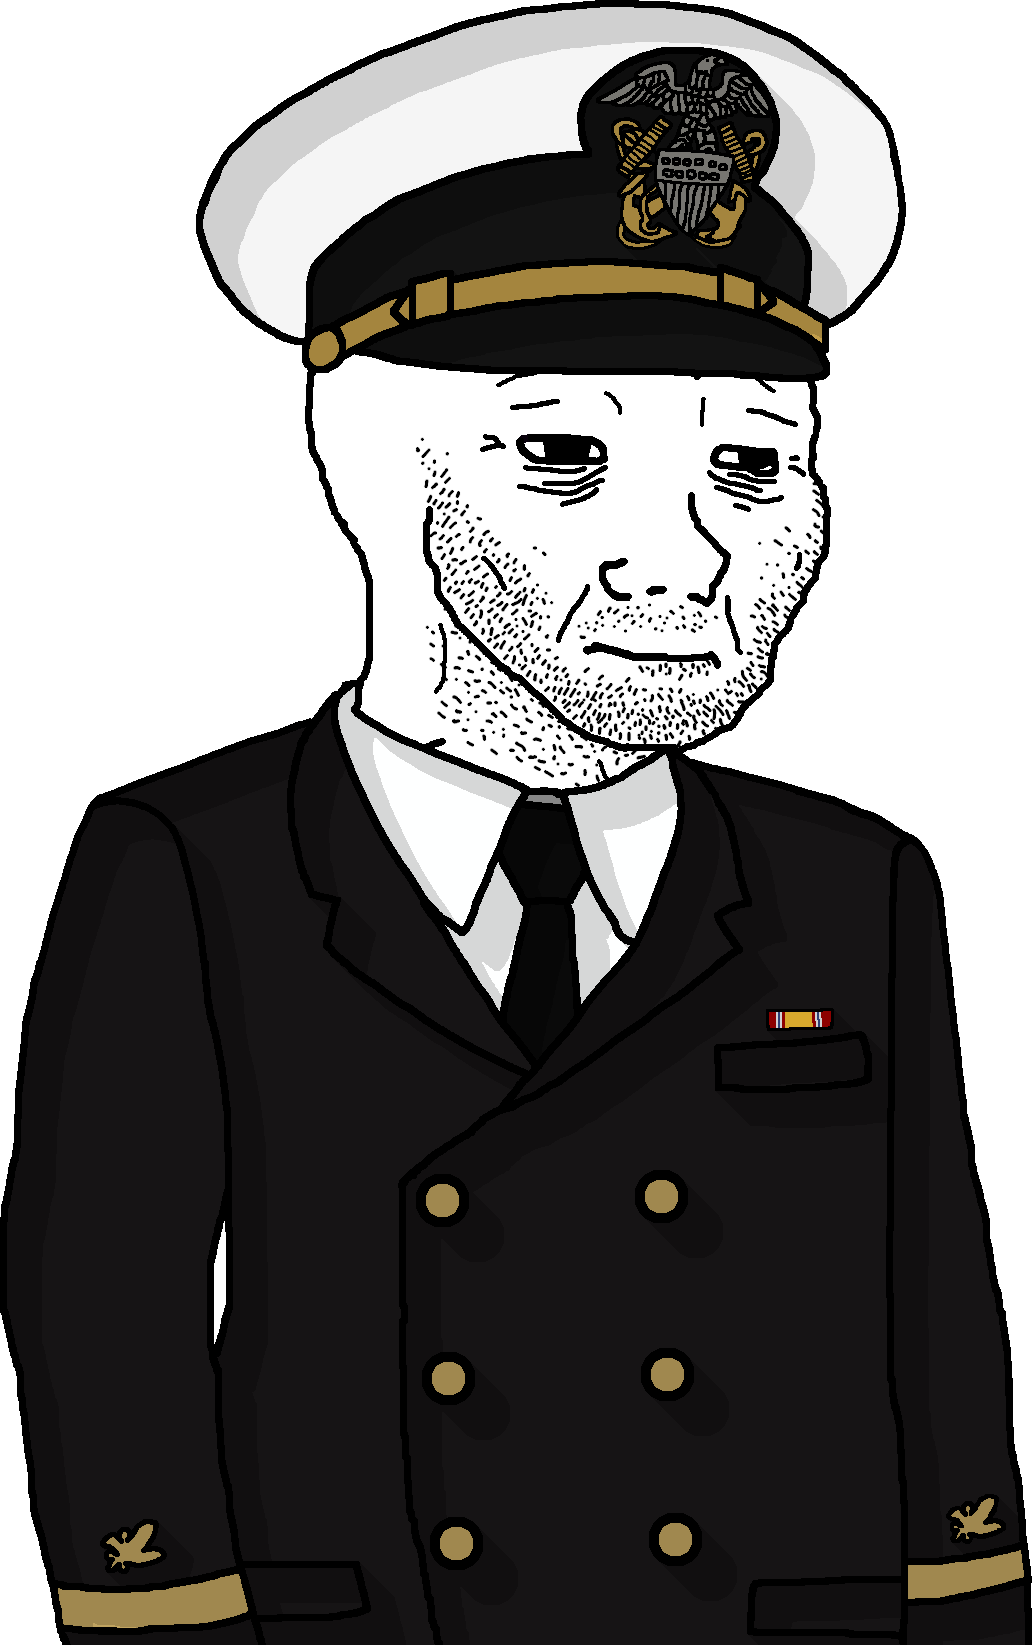
Label: 5_Doomer